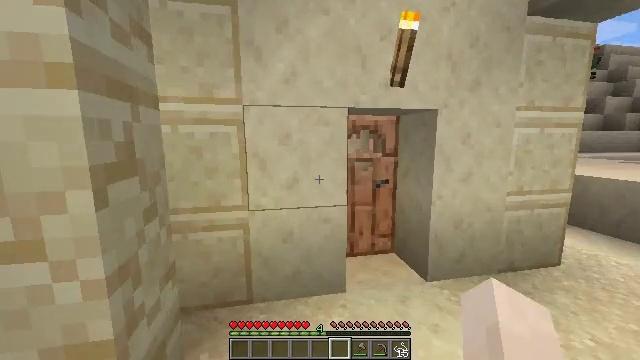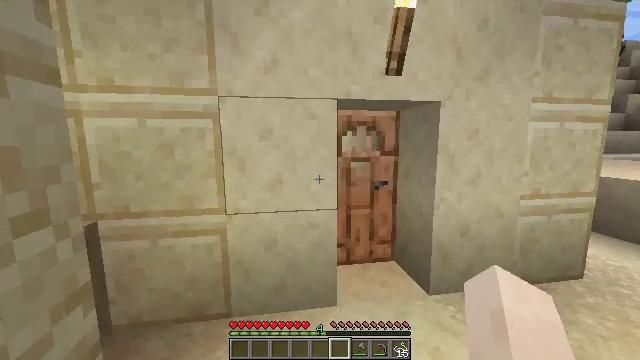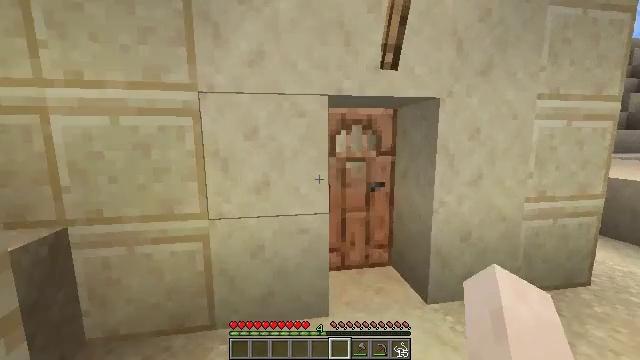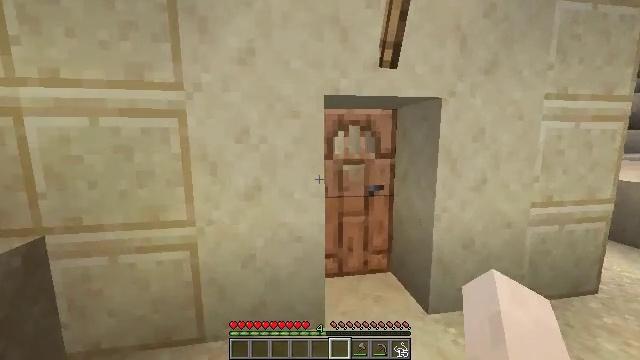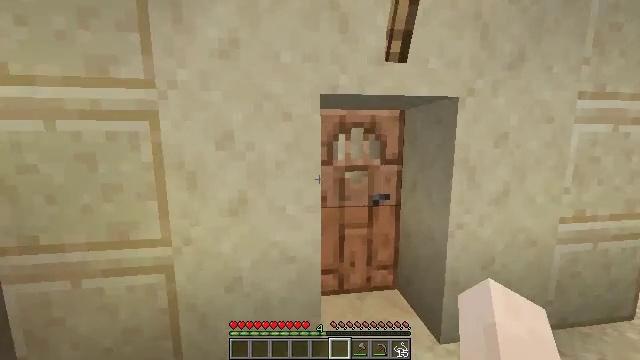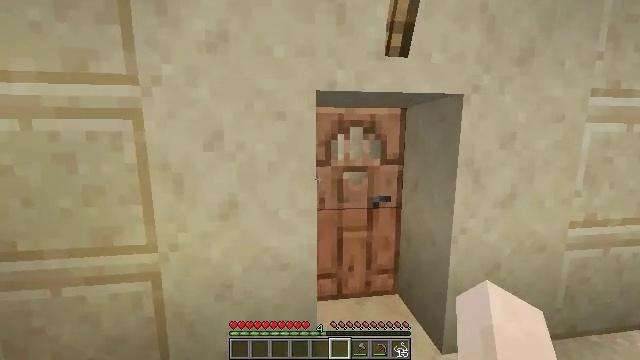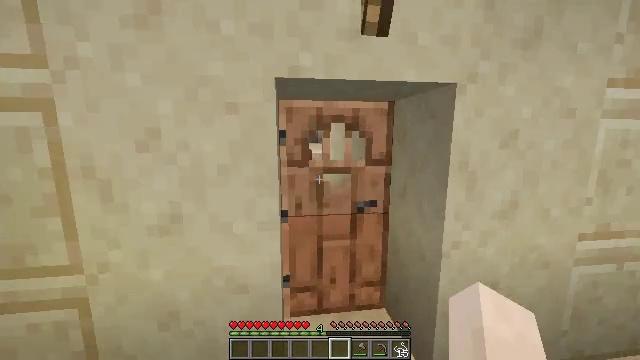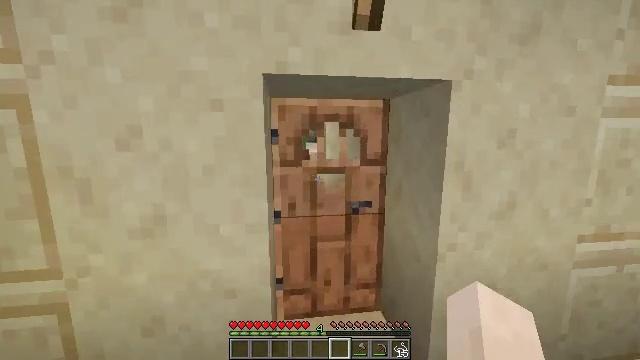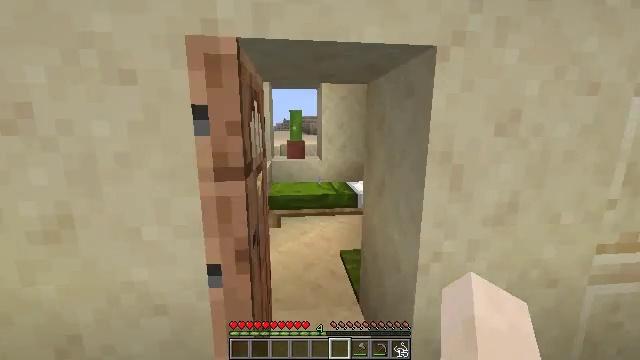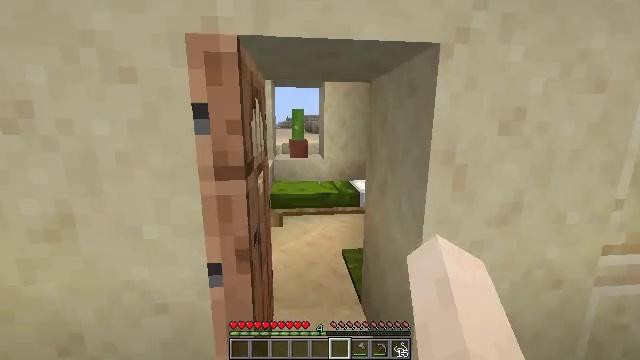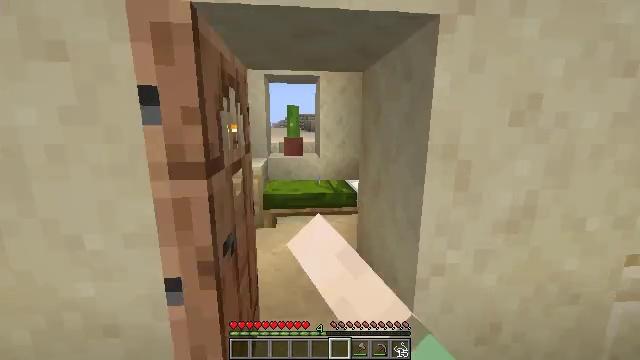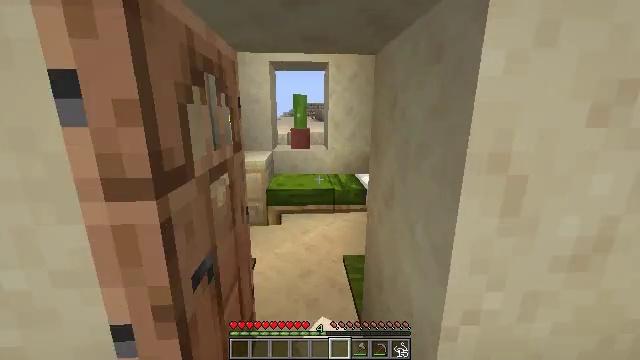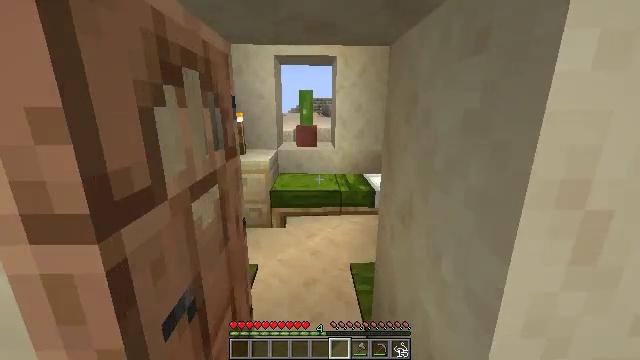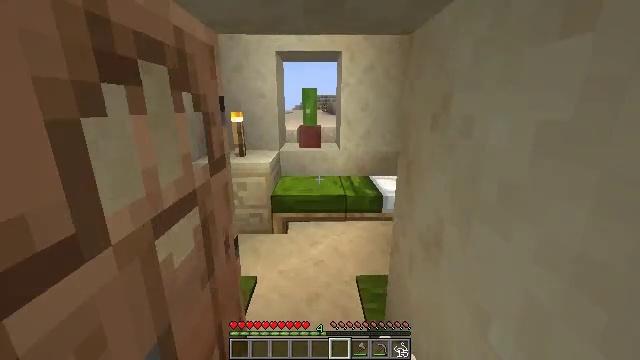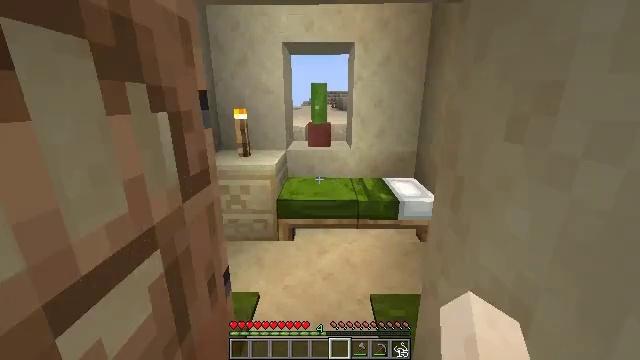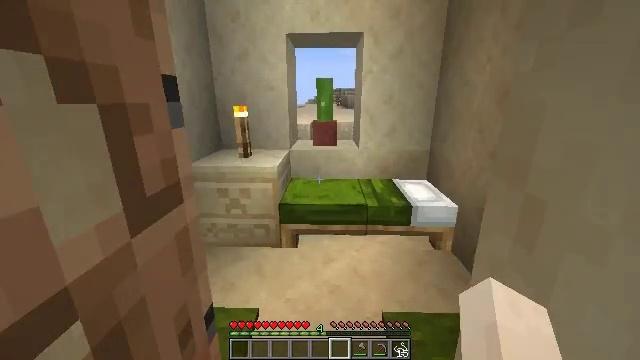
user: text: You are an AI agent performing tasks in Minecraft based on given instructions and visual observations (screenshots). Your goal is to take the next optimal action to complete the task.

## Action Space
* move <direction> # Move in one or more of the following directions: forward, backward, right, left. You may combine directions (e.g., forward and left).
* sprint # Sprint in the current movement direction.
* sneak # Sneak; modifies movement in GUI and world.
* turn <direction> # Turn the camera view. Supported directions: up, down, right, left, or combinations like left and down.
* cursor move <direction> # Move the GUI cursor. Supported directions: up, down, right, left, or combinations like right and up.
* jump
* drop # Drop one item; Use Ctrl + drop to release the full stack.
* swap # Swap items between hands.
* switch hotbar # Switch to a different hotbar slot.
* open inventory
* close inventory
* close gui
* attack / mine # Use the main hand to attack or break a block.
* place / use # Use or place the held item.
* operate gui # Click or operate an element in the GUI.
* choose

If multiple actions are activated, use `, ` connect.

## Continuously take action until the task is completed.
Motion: motion action
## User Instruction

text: Combat the rabbit.
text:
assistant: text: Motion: move forward and move right, turn left
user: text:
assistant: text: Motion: move forward
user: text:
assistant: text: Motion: move forward
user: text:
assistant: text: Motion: move forward, turn left
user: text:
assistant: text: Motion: move forward and move right
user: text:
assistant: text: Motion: move forward and move right
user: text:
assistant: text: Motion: move forward and move right
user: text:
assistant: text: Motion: move forward and move right, turn left and down, use / place
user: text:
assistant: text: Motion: move forward, use / place
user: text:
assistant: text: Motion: move forward, use / place
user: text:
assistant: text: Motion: move forward, turn left and down
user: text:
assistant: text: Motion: move forward, turn left
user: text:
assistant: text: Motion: move forward
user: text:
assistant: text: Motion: move forward, turn left
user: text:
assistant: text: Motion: move forward, turn left
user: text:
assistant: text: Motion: move forward
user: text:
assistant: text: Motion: move forward
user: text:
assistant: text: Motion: move forward, turn left and down
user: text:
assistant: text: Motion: move forward, turn left and down
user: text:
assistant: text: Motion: move forward and move right, turn left and down
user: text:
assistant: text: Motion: move forward and move right, turn left and down
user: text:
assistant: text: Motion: move right, turn left and down
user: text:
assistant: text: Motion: turn left and down
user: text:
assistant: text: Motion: turn left
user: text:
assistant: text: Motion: no_op
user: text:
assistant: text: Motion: turn left
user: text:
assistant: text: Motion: move left
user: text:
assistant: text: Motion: move back and move left
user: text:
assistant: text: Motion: move back and move left
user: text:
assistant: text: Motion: move back and move left